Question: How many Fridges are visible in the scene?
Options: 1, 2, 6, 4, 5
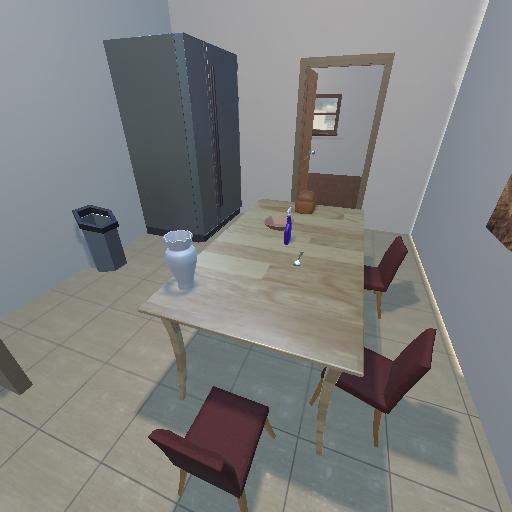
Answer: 1